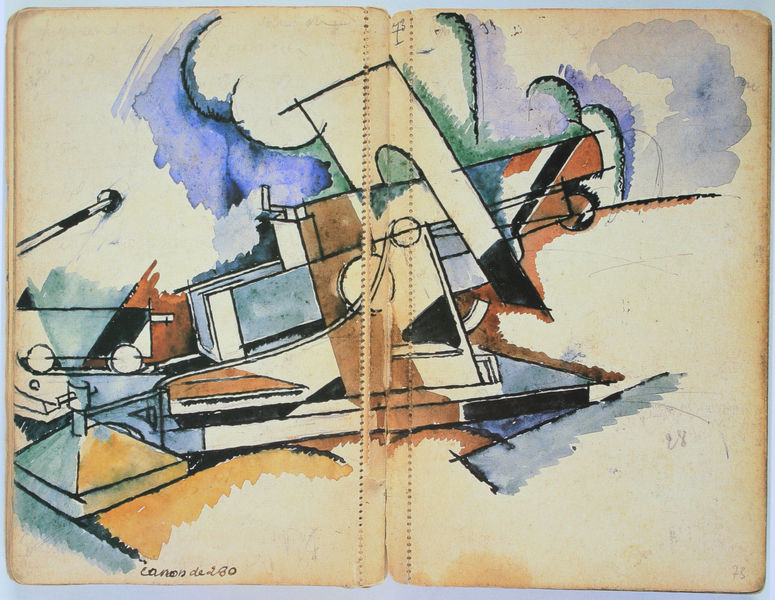
Titel: A Camouflaged 28-cm Gun
Künstler: André Mare
Institution: (Privatsammlung)
Schlagwörter: blau, dunkel, aquarell, gelb, grün, komposition, ocker, stadt, braun, bunt, grau, hell, orange, schwarz, skizze, zeichnung, haus, rot, beige, architektur, signatur, hügel, rauch, figur, blatt, rosa, kreis, hellblau, schrift, papier, studie, abstrakt, farben, flächen, zug, farbe, lila, violett, barun, linien, hafen, rad, punkte, futurismus, buch, linie, technik, seite, kreise, koloriert, buchseite, flecken, geometrisch, seiten, konstruktion, skizzenbuch, geometrie, konstruktivismus, falz, doppelseite, gelöchert, mikroskop